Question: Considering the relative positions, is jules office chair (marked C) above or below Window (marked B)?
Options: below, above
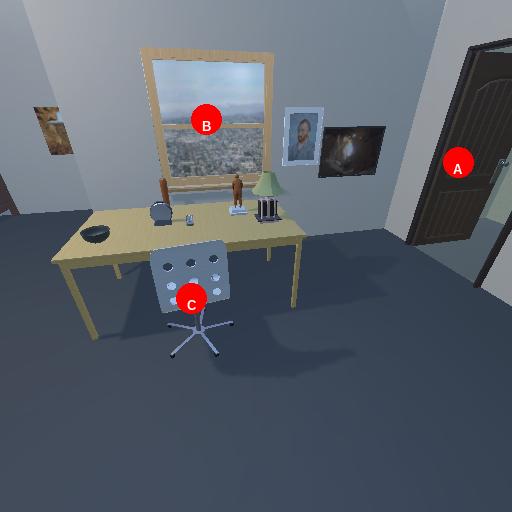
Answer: below